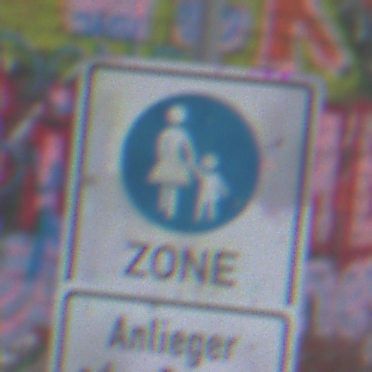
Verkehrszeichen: BeginnFussgaengerzone
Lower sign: PersonengruppenFrei2
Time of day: MorningAfternoon
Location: Outdoor (Suburban)
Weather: Overcast
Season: NotSpecified
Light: Natural